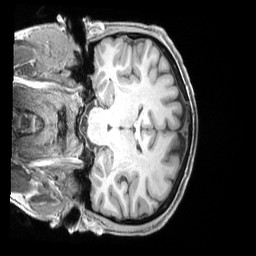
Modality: T1w
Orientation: coronal
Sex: male
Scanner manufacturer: siemens
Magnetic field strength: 3 T
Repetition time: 2.4 s
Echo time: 0.00222 s